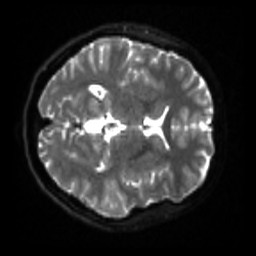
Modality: sbref
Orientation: axial
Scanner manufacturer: siemens
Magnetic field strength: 3 T
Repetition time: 4 s
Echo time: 0.0594 s